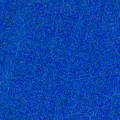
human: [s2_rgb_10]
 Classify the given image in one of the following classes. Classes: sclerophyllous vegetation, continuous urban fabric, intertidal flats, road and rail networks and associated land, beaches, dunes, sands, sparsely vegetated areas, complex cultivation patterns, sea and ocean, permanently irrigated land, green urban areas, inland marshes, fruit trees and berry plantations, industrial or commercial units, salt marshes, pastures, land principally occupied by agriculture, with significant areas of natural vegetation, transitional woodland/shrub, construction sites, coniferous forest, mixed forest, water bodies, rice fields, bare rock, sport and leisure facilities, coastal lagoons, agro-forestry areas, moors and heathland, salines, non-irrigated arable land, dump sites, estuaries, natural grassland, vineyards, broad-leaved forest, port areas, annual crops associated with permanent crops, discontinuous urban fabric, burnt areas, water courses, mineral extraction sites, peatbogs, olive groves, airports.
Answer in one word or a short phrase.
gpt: sea and ocean